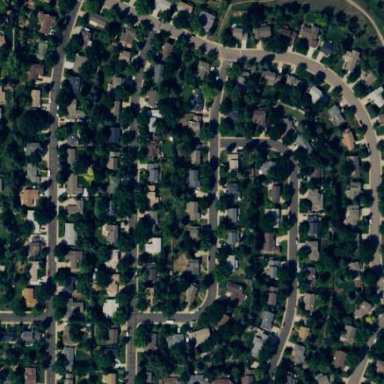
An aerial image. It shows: Residential area composed of single-family homes.